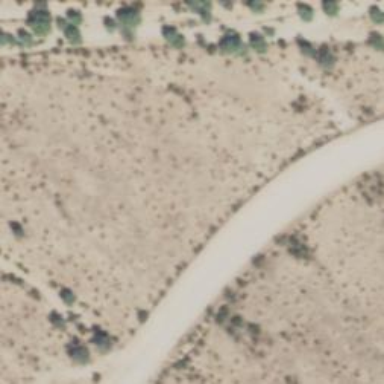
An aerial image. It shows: Secondary road.